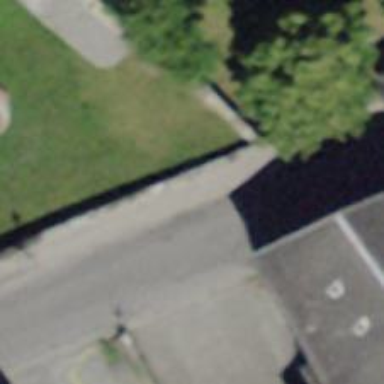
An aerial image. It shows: City wall serving as barrier.